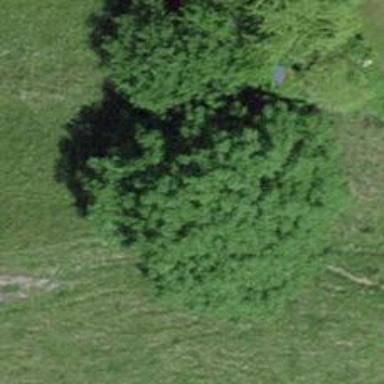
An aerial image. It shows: Single tag "natural: tree."